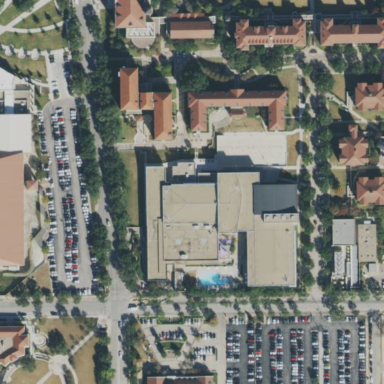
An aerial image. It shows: University building with adjoining fitness centre.